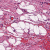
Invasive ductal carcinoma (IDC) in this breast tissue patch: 0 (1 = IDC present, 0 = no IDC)